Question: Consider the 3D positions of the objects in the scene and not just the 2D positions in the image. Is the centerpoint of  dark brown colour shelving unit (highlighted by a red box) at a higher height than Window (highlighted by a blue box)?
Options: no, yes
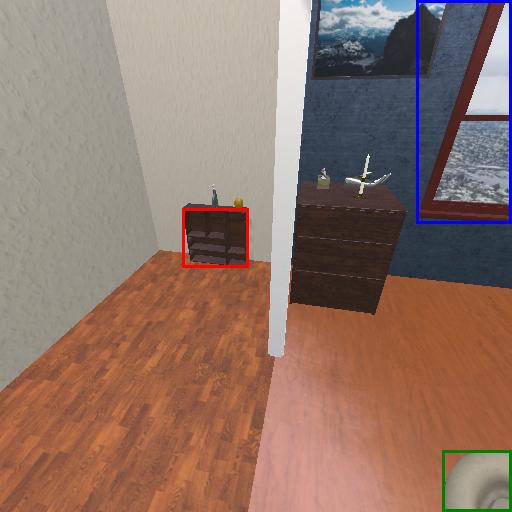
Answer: no